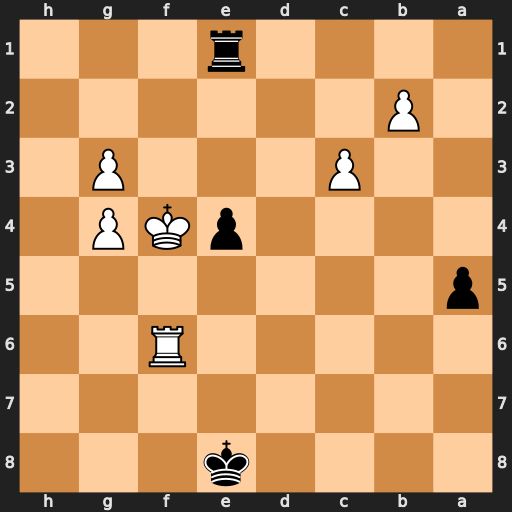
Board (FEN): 4k3/8/5R2/p7/4pKP1/2P3P1/1P6/4r3
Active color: b
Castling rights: -
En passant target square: -
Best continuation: Rf1+ Kxe4 Rxf6